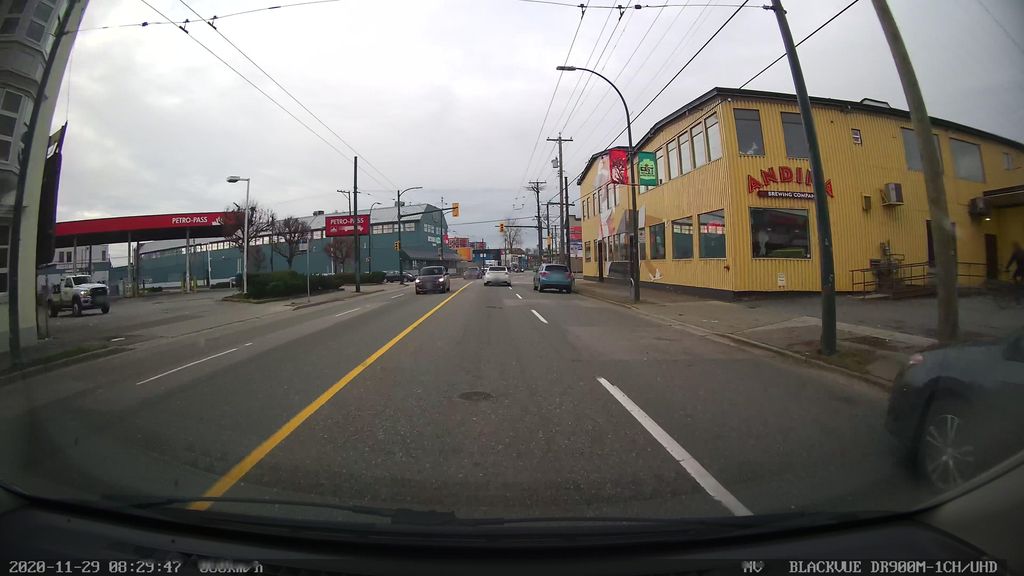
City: vancouver